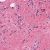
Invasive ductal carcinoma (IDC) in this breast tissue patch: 0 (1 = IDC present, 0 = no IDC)